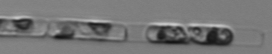
Label: Guinardia_delicatula_TAG_internal_parasite